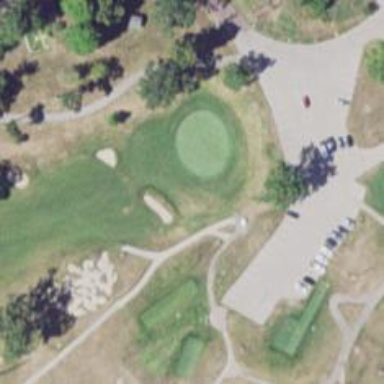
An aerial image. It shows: Path for both road and golf.